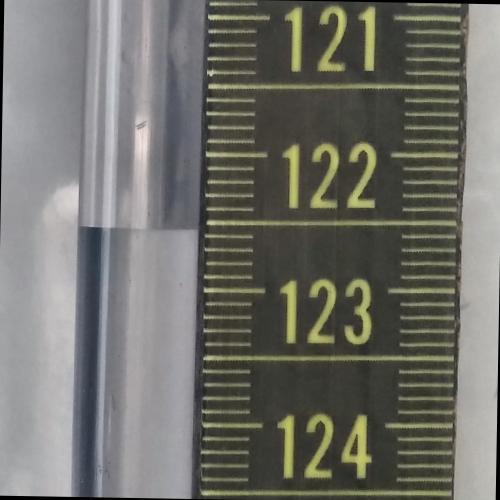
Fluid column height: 122.6 cm